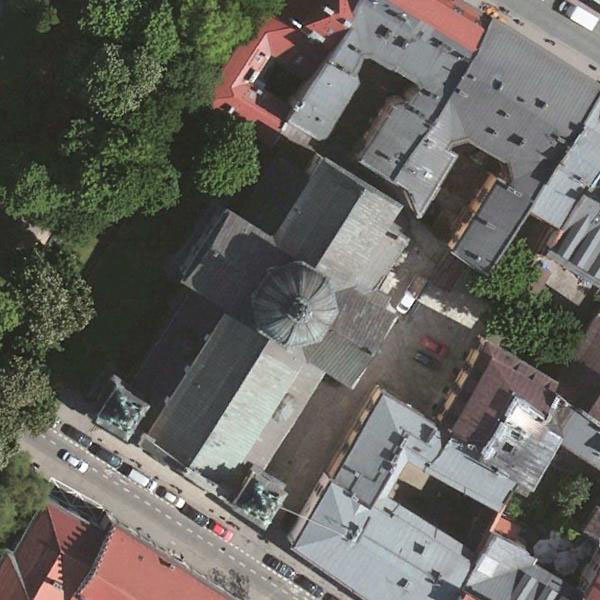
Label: Church